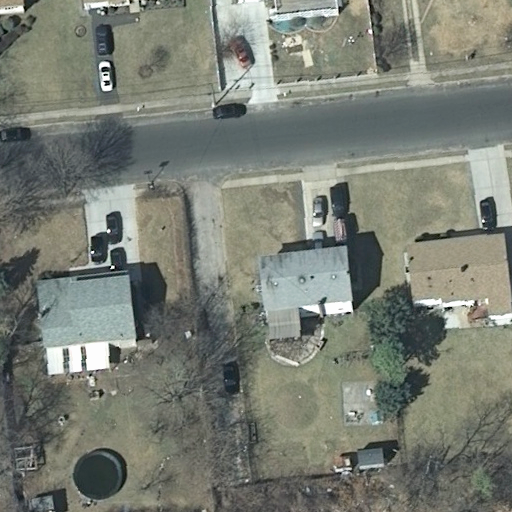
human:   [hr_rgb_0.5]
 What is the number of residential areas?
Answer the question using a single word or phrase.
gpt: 1

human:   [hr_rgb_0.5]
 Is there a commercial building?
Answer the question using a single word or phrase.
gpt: no

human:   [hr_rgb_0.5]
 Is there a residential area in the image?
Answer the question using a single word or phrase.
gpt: yes

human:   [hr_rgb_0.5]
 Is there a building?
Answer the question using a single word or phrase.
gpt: yes

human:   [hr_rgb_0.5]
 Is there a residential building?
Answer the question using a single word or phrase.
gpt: yes

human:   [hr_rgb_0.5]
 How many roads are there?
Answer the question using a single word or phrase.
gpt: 1

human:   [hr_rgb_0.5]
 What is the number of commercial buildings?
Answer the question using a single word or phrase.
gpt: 0

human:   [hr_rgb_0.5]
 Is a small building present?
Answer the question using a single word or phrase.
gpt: yes

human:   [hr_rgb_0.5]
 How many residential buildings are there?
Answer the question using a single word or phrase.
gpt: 6

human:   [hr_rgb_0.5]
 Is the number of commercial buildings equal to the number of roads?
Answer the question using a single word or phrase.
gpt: no

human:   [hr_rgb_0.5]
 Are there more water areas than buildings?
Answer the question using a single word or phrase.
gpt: no

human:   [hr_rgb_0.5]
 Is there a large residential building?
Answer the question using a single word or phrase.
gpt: no

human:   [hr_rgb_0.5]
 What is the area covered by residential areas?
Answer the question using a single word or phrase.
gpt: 10611m2

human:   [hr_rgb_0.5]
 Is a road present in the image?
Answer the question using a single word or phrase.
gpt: yes

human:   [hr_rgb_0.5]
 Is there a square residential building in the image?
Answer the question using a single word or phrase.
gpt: no

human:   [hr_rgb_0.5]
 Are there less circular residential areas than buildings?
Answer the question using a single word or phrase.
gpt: yes

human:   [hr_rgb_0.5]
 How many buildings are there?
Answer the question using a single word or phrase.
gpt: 6

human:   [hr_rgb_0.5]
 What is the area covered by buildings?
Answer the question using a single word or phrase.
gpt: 1486m2

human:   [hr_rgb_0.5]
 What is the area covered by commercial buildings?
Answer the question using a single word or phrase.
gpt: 0m2

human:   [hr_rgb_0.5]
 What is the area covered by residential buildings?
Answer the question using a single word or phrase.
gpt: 1486m2

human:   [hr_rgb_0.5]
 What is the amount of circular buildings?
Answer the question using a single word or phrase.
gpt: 0

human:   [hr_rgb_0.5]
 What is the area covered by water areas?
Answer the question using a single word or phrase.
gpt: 0m2

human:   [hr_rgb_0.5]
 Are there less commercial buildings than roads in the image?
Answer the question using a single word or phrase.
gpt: yes

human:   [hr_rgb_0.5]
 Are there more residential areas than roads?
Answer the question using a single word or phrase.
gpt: no

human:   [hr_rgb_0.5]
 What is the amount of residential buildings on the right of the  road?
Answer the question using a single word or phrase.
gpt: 2

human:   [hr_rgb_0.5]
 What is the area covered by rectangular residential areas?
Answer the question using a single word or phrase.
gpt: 10611m2

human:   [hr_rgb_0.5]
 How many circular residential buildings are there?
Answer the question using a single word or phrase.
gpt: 0

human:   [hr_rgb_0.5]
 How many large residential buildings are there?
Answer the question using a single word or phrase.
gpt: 0

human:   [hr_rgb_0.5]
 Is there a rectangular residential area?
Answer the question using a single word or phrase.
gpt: yes

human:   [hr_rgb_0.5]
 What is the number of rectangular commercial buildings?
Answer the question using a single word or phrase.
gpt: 0

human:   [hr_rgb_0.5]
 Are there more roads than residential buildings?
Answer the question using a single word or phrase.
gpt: no

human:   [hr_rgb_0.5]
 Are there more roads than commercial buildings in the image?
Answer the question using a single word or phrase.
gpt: yes

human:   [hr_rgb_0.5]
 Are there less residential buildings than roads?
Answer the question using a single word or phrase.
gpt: no

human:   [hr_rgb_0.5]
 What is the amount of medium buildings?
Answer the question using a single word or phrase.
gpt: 5

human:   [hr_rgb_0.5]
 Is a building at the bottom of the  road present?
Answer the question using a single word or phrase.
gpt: yes

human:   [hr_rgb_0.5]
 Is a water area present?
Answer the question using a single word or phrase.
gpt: no

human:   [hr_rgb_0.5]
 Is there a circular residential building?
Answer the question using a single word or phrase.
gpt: no

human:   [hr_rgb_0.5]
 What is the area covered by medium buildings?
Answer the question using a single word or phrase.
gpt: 1419m2

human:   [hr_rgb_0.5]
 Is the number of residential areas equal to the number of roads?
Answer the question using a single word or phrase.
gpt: yes

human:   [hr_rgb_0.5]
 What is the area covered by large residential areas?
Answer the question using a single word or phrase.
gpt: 10611m2

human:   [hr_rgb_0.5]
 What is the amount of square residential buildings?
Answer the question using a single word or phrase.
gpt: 0

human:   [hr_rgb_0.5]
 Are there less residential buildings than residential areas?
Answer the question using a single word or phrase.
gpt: no

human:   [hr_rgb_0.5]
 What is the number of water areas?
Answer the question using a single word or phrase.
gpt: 0

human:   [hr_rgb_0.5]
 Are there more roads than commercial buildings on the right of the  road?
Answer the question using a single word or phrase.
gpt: yes

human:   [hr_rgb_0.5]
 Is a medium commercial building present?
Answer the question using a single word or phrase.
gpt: no

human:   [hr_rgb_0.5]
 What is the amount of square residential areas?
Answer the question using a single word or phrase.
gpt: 0

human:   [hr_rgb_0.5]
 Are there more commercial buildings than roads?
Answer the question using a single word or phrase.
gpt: no

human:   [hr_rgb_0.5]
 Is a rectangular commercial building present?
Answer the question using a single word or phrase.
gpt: no

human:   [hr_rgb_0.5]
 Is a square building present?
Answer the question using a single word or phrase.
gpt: no

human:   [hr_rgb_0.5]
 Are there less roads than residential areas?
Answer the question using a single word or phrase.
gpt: no

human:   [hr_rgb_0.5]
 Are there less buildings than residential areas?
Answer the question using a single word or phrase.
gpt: no

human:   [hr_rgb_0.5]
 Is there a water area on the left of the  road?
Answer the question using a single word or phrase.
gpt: no

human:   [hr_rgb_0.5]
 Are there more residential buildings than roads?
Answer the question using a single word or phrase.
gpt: yes

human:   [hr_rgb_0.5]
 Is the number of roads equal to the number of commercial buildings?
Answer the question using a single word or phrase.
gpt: no

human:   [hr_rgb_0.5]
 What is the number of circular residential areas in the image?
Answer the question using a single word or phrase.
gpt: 0

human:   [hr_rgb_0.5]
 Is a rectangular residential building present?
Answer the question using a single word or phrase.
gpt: yes

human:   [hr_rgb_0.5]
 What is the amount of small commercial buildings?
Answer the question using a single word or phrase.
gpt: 0

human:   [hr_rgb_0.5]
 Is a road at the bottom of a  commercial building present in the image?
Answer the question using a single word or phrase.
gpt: no

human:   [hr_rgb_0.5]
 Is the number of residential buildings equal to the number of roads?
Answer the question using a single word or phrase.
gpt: no

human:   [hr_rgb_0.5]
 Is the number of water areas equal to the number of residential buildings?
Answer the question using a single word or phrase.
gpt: no

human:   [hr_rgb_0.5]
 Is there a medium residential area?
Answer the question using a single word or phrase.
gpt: no

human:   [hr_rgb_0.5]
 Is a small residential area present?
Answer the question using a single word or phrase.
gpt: no

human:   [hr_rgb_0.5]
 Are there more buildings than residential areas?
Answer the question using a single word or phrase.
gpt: yes

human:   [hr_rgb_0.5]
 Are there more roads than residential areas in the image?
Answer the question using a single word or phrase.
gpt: no